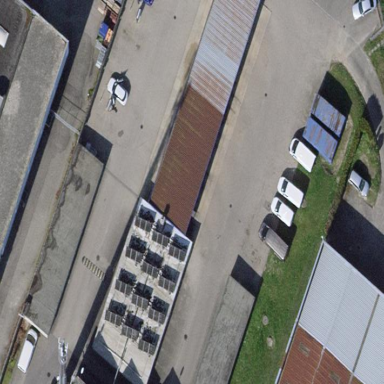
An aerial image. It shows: Flat roofed building which is car wash facility.